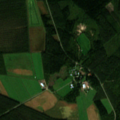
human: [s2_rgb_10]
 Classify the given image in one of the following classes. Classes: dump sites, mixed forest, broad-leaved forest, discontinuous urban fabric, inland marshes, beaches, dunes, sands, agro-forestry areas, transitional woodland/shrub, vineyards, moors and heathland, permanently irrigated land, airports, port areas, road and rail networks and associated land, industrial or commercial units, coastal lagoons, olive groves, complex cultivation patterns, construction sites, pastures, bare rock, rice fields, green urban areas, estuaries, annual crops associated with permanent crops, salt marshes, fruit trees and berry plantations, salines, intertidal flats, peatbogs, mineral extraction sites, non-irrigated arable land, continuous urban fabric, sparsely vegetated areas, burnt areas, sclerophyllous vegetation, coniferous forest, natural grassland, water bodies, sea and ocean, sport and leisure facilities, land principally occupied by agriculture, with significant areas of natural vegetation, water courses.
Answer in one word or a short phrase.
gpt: non-irrigated arable land, coniferous forest, mixed forest